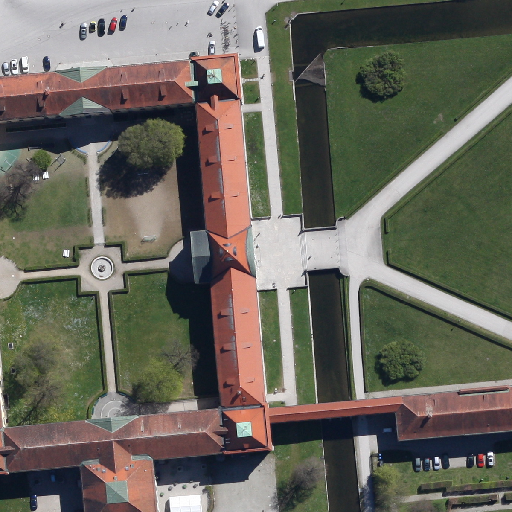
Referring expression: van in the parking area